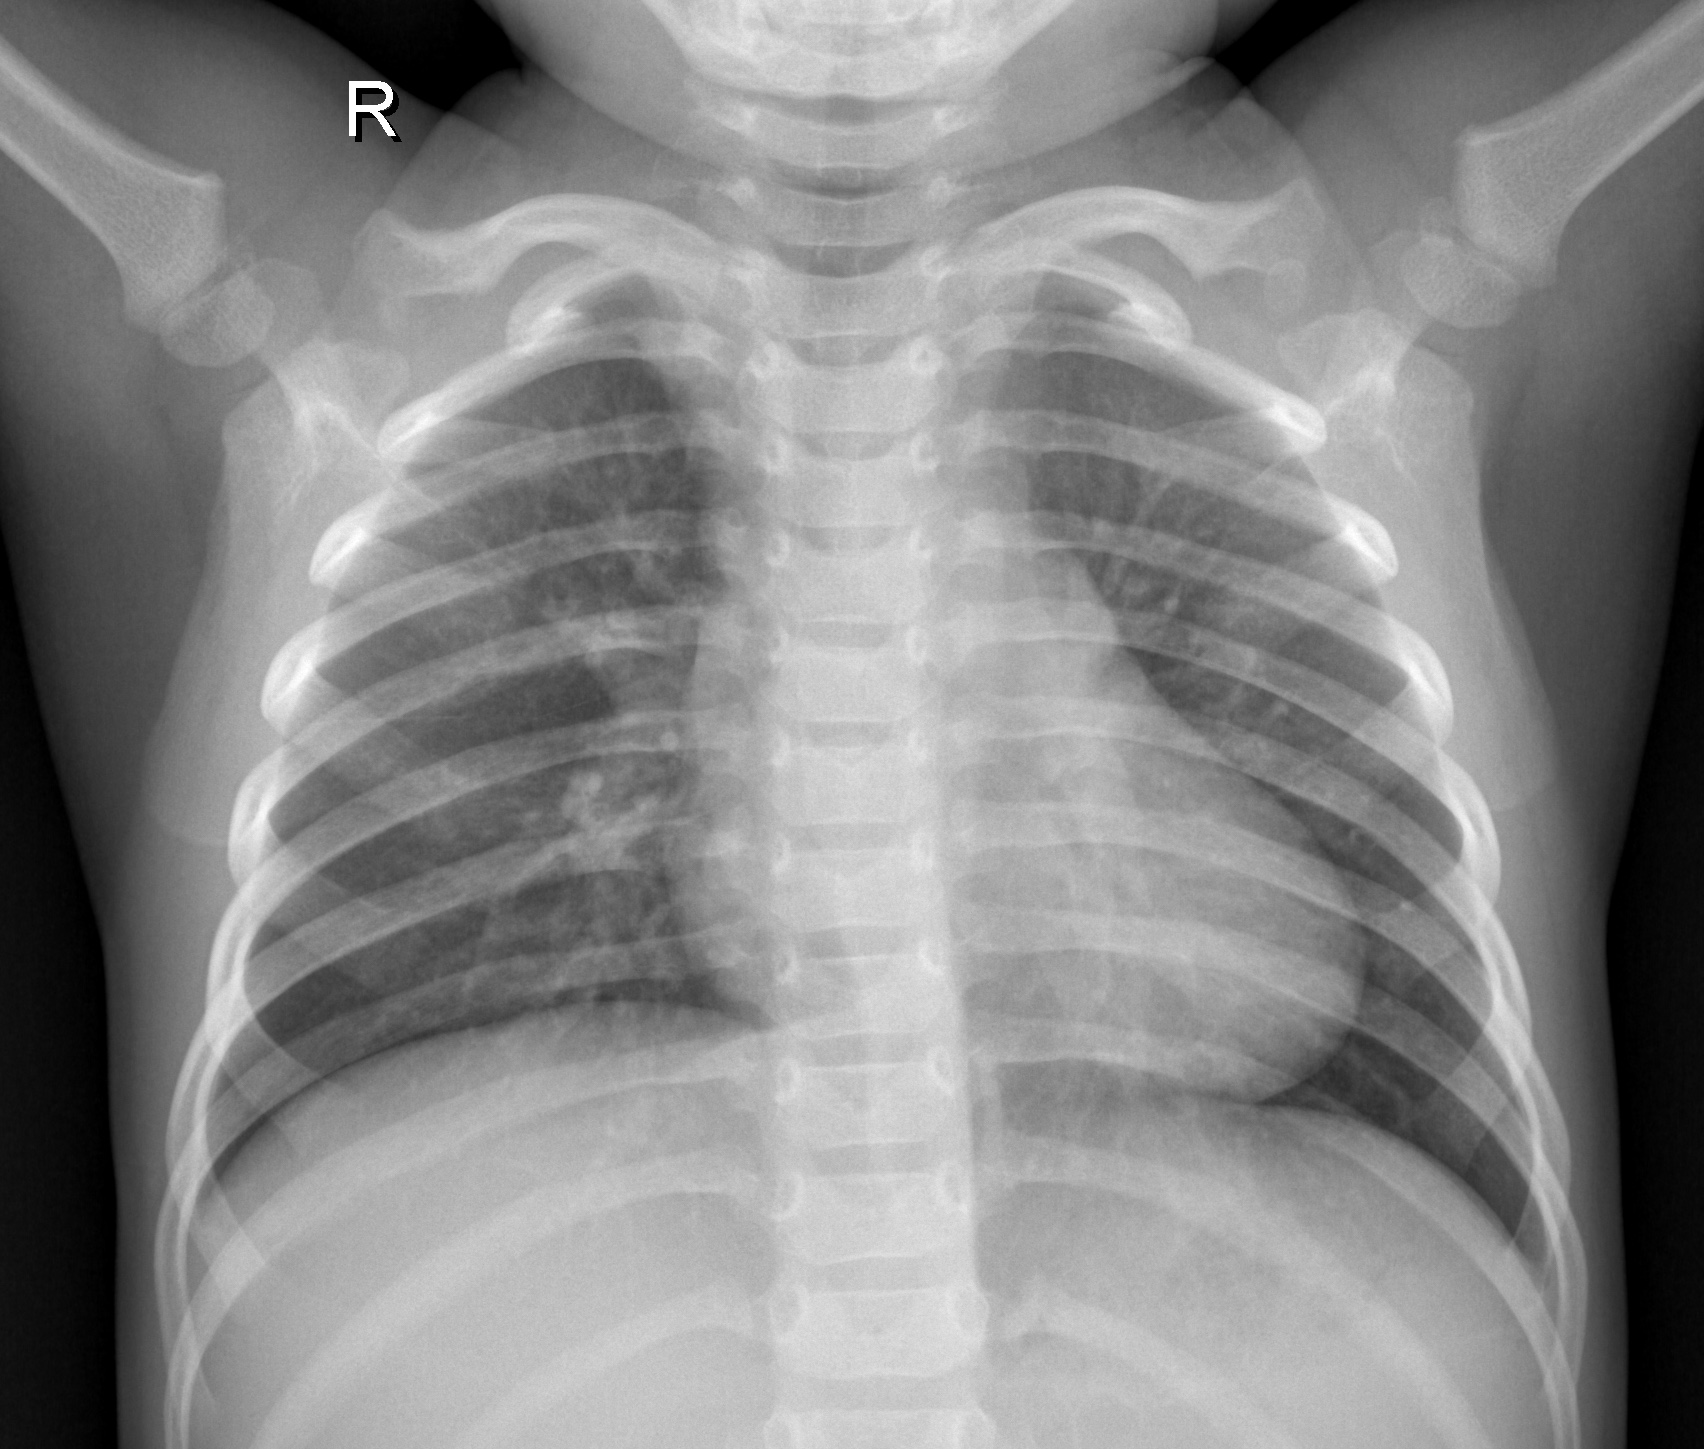
Diagnosis: NORMAL